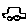
Label: car